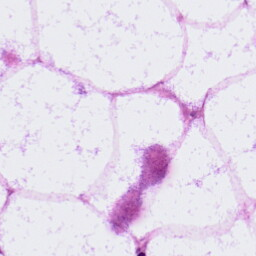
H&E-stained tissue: LymphNode